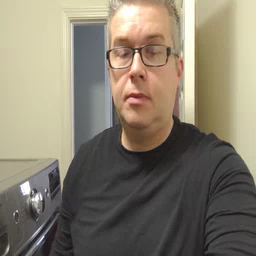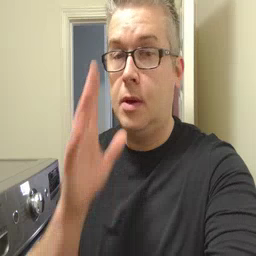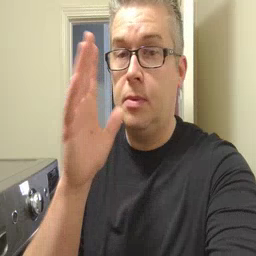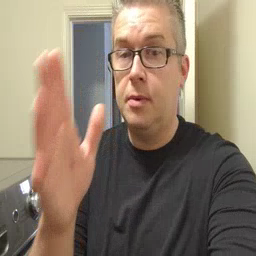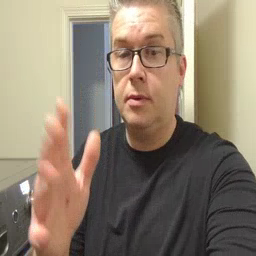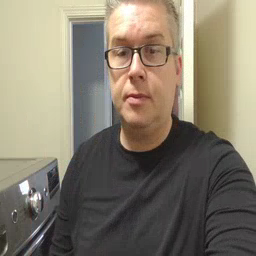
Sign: grandma